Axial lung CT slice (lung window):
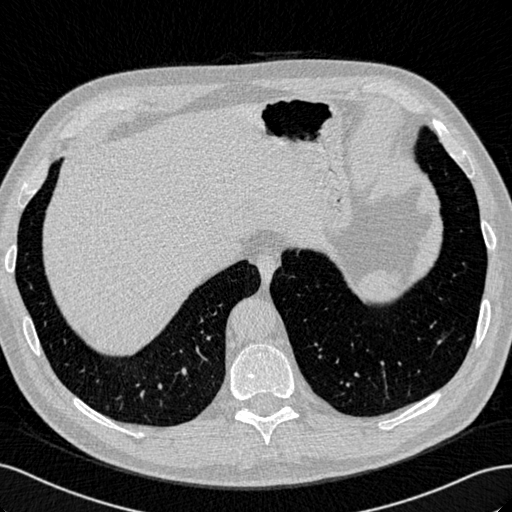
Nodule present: no